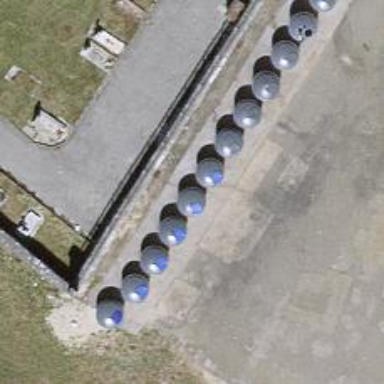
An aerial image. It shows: Recycling container for recycling.